Question: I have a working Chrome Extension that opens a new tab and navigates to the specified URL. I'm looking to see if I can somehow have that new tab be opened with developer tools open as well. Is this possible?
'''
chrome.tabs.create({
active: true,
url: "http://www.google.com"
}, createTabListener);
'''

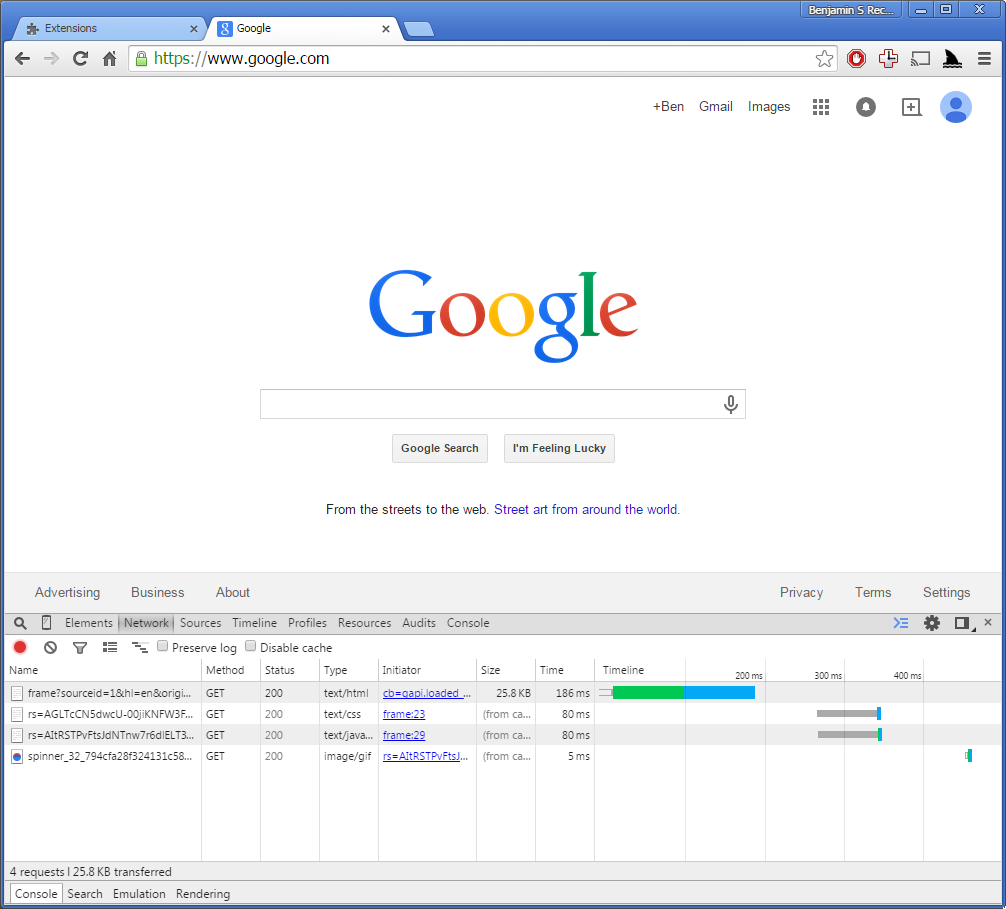
Answer: Unfortunately, it is not possible at the moment. You can vote for this issue to support the feature request: <URL>